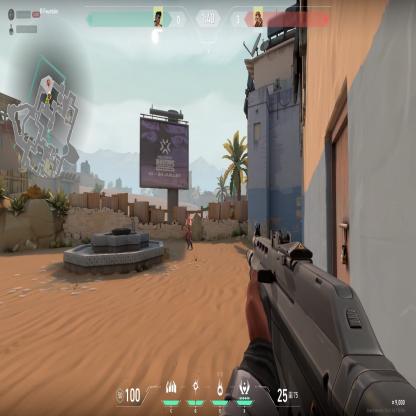
Label: enemy